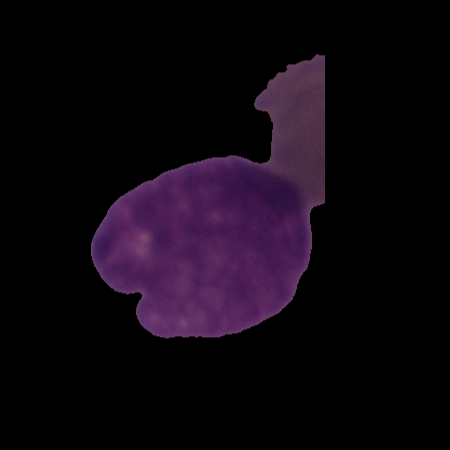
Label: cancer